Field crop: tomato
Growth stage: 1
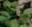
Species: solanum